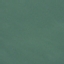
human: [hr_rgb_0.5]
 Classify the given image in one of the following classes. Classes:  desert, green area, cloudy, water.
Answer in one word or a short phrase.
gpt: water